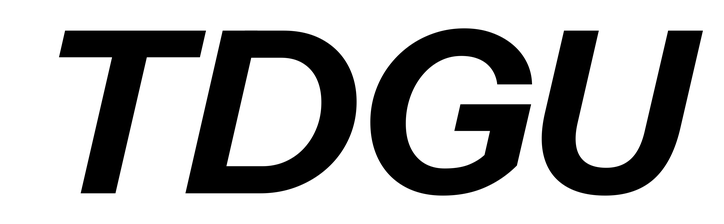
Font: InstrumentSans-Italic_Bold_Italic